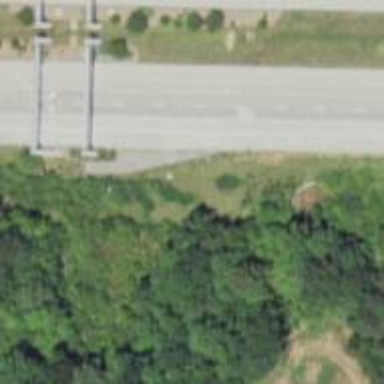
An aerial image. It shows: Asphalt driveway serving as maintenance access road for toll gantry.